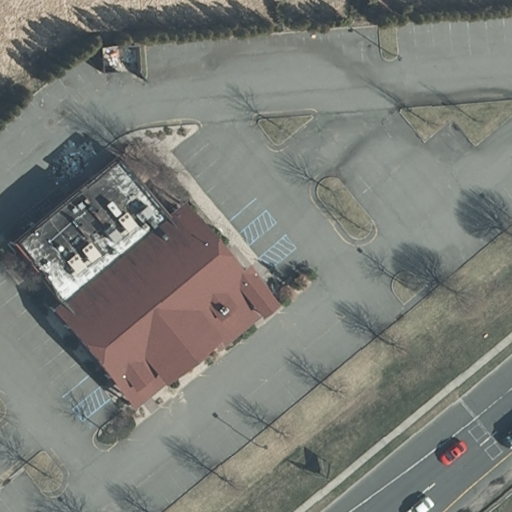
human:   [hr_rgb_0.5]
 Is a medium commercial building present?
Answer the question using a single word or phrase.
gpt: no

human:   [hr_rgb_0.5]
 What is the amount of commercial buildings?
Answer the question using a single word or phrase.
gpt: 1

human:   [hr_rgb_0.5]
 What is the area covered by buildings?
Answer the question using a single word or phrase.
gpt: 1307m2

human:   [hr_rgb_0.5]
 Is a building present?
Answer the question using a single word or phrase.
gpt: yes

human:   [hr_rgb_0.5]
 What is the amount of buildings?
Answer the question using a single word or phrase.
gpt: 1

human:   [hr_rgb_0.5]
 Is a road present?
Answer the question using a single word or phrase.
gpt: yes

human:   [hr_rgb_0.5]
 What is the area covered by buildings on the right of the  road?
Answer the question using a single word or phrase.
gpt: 0m2

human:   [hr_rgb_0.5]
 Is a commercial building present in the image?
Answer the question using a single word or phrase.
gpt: yes

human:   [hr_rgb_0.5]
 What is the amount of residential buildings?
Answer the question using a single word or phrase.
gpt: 0

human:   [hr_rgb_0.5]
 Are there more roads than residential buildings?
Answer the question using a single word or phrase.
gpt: yes

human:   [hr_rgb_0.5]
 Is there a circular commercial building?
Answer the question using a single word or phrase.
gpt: no

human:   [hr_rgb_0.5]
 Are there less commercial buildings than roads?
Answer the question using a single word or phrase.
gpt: no

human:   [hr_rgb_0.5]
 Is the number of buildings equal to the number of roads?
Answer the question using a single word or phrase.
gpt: yes

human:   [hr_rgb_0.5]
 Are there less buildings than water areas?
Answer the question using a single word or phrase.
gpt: no

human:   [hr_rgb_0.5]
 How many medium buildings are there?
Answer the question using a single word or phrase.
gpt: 0

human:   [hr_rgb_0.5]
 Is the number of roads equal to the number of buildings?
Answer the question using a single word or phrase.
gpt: yes

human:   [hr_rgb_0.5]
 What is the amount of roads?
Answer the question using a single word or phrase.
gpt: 1

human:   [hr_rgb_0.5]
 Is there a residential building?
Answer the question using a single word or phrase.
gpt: no

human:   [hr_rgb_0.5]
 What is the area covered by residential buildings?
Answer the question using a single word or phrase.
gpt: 0m2

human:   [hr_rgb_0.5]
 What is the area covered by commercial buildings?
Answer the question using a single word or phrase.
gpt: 1307m2

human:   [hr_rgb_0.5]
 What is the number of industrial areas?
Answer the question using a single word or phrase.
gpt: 0

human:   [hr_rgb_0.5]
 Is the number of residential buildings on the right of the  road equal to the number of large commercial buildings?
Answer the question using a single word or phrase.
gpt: no

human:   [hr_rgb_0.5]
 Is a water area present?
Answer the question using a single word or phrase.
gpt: no

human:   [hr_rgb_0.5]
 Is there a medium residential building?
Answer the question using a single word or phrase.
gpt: no

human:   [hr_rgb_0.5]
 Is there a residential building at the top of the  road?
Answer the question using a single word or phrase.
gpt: no

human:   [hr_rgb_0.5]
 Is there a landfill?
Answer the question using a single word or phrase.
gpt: no

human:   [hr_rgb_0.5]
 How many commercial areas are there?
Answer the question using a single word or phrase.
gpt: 0

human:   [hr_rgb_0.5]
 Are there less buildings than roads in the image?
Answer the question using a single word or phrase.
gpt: no

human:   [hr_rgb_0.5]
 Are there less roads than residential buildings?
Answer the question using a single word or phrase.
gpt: no

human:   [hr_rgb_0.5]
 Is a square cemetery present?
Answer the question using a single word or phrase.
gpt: no

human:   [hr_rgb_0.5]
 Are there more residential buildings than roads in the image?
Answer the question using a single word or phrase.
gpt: no

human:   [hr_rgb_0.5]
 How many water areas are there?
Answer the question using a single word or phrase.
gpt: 0

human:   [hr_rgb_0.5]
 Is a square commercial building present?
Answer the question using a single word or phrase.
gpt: no

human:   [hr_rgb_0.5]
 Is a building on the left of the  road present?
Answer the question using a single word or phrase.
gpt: yes

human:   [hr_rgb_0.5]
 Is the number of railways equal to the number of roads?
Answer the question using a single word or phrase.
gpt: no

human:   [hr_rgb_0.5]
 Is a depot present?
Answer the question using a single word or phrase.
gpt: no

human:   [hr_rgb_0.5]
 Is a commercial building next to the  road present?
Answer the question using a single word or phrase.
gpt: yes

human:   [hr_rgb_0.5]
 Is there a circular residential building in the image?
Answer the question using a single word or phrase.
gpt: no

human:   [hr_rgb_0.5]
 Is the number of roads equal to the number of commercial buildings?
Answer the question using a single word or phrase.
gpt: yes

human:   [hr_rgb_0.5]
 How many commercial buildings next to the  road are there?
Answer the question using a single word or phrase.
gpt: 1

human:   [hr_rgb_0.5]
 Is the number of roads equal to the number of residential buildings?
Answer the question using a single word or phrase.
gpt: no

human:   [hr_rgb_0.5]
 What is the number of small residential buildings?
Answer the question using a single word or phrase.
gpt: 0

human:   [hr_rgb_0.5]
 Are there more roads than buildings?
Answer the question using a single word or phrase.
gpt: no

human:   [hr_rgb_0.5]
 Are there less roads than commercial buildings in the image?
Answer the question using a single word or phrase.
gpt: no

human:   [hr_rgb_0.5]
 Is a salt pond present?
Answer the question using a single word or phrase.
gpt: no

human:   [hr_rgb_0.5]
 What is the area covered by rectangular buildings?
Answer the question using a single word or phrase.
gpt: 0m2

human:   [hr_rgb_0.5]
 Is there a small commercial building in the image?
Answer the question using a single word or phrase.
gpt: no

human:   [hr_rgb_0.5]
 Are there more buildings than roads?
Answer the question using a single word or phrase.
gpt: no

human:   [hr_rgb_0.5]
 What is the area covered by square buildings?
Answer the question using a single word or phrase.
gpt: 0m2

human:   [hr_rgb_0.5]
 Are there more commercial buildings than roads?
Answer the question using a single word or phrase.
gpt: no

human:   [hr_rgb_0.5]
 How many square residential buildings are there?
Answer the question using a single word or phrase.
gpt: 0

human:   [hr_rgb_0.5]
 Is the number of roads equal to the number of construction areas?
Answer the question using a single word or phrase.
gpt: no

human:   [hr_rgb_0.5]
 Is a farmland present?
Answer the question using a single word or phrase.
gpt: no

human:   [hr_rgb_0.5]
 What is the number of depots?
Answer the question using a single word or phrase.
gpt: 0

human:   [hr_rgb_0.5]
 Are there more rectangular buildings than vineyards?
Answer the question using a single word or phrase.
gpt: no

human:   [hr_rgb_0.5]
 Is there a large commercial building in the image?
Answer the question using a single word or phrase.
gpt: yes

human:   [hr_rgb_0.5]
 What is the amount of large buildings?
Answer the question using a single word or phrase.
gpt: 1

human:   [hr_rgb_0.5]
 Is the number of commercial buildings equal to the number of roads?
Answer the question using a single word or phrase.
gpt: yes

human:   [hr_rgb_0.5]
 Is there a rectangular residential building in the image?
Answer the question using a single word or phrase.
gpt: no

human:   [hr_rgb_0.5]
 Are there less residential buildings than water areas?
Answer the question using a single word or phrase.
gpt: no

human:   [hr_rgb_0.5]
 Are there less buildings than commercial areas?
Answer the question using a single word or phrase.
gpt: no

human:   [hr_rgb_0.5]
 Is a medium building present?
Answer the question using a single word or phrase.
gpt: no

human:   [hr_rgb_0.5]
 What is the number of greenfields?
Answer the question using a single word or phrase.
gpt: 0

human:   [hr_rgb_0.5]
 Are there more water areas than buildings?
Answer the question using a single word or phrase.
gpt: no